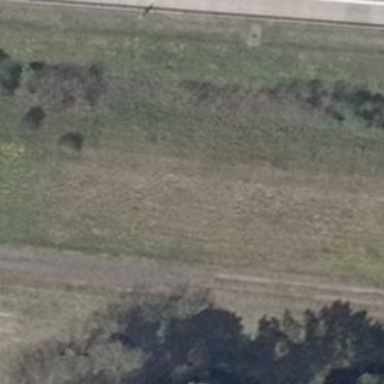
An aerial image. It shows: Embankment serving as noise barrier.